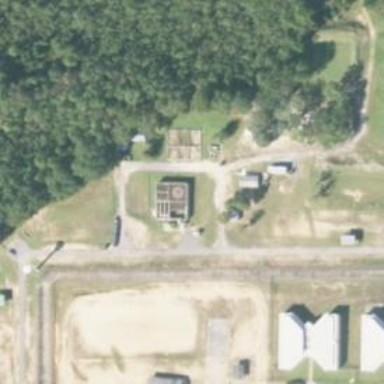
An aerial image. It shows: View of wastewater plant.